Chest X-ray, PA view. Patient: 41 years old, sex F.
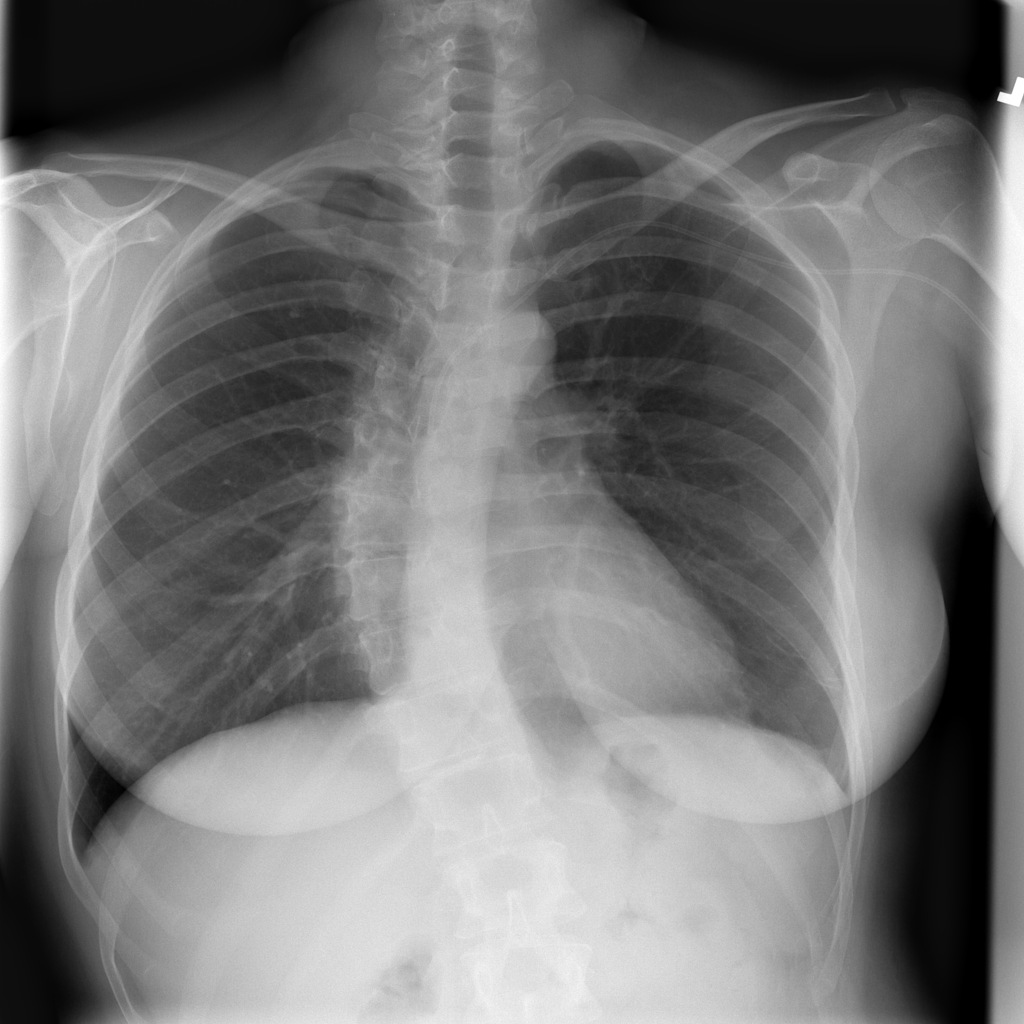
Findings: No Finding